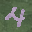
Label: 4